Lunar surface albedo tile
Center latitude: 43.098
Center longitude: -3.58
Resolution (meters per pixel, mean): 133.62
Tile area (km^2): 18262.57
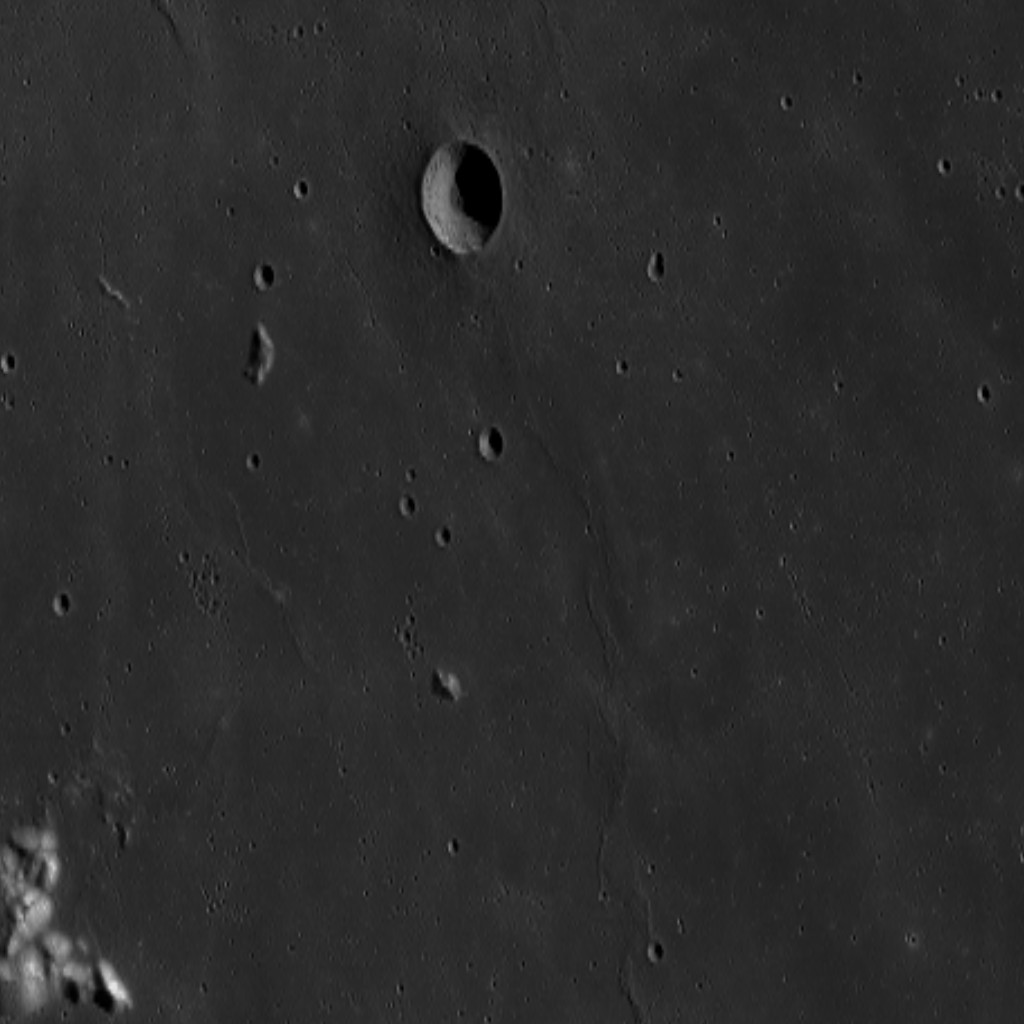